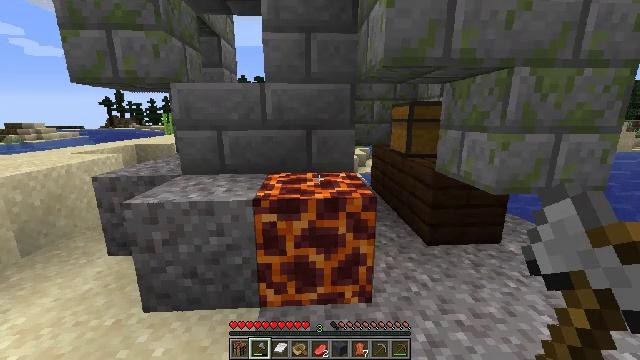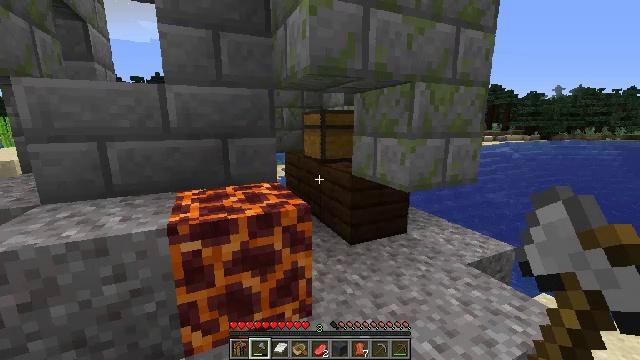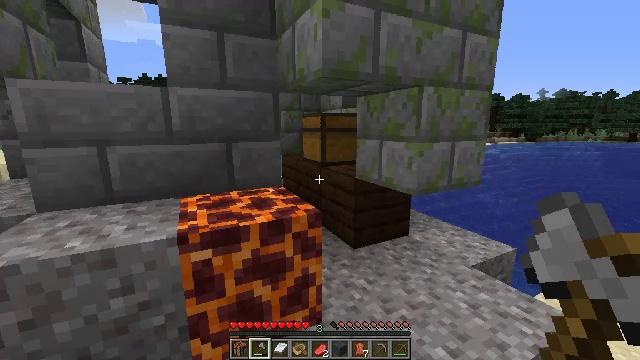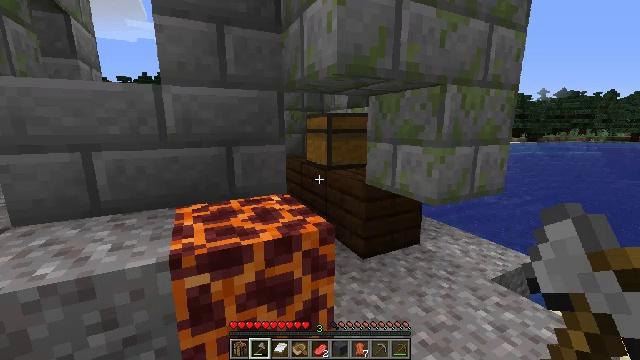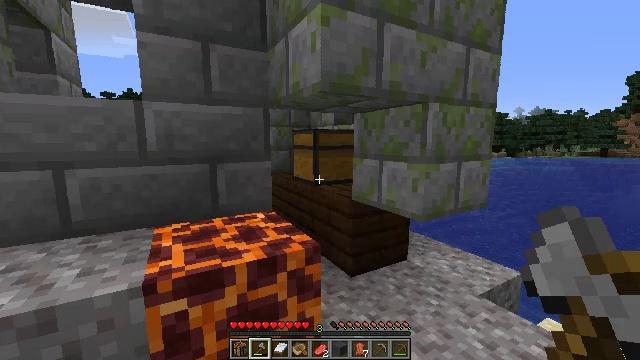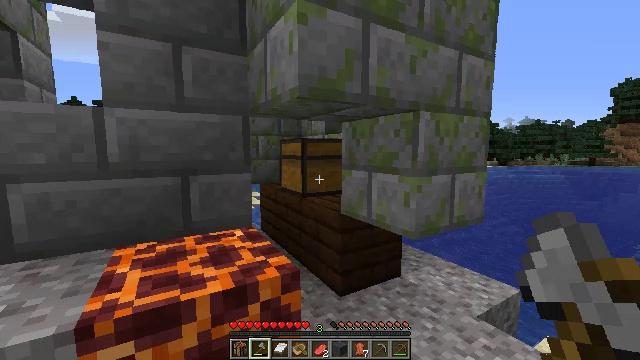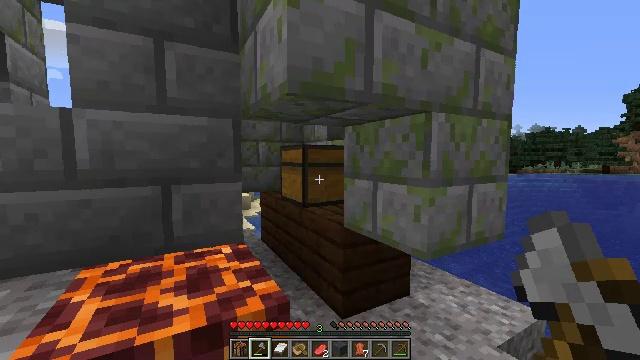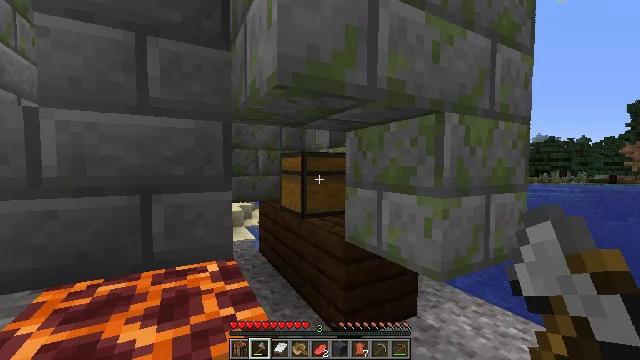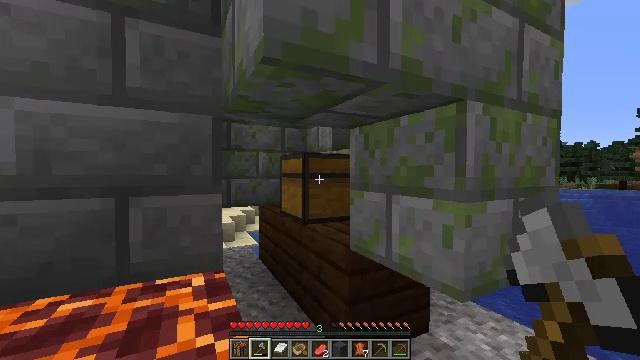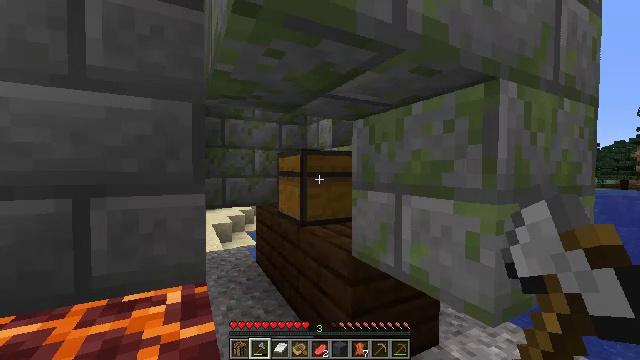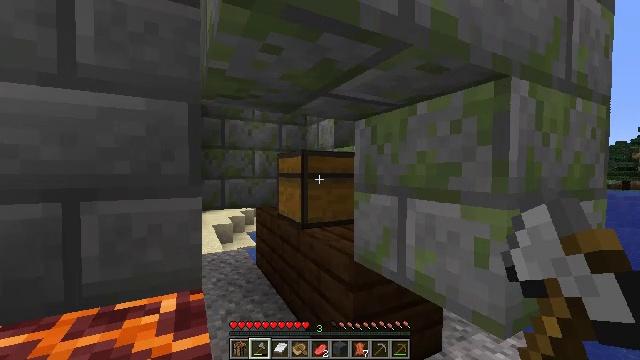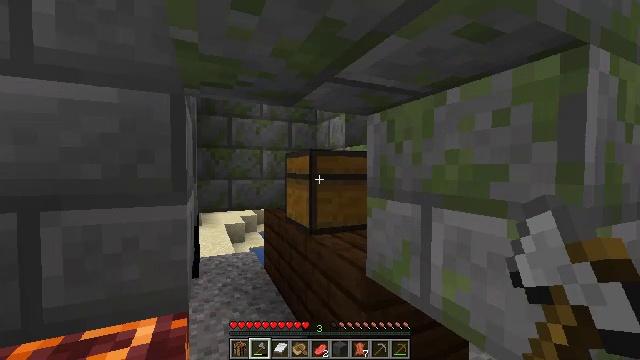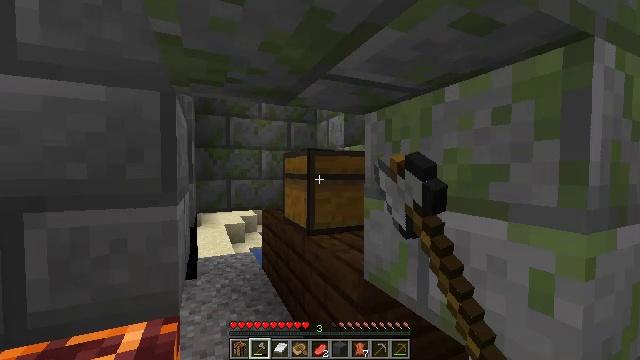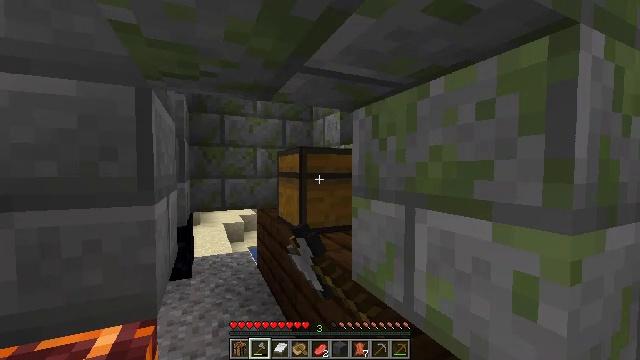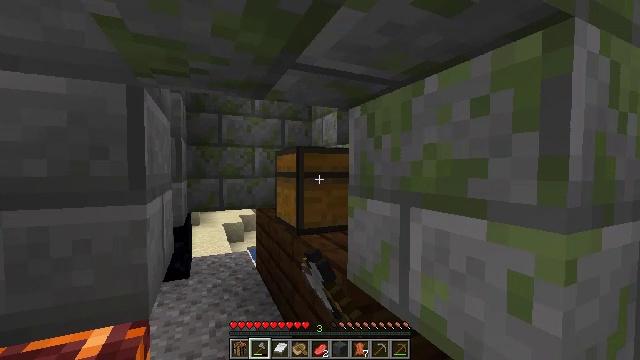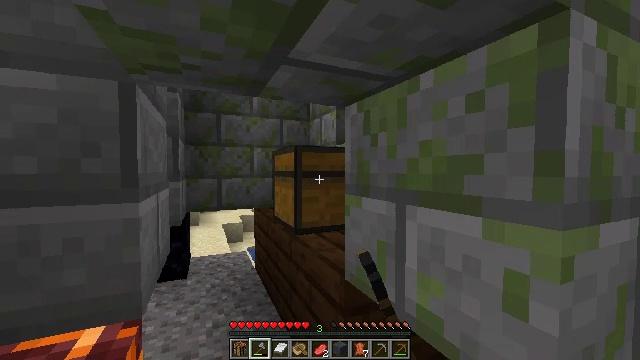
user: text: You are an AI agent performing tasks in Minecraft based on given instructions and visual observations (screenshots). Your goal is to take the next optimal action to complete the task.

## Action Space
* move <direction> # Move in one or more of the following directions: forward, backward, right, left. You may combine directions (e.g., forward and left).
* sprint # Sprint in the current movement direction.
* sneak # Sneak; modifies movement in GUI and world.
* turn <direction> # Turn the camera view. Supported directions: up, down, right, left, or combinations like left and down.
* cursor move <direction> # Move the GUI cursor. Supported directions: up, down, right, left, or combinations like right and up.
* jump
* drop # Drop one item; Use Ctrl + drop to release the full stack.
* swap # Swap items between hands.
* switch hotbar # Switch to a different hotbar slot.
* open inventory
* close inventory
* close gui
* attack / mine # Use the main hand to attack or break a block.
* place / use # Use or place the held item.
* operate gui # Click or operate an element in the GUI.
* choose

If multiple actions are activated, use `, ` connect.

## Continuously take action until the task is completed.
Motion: motion action
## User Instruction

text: Collect chiseled stone bricks for building.
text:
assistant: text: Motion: move left, turn right and up
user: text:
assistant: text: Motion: move forward and move left, turn right
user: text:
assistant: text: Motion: move forward and move right
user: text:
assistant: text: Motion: move forward and move right, turn right and up
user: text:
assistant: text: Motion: move forward, turn right and up
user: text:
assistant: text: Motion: move forward, turn left and up
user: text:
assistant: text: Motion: move forward, turn up
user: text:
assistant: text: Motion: move forward
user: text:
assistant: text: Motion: move forward
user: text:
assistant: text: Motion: move forward
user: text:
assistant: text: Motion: move forward, turn left, use / place
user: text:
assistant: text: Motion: move forward, use / place
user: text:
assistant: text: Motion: no_op
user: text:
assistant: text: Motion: no_op
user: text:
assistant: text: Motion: no_op
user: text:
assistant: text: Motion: open gui
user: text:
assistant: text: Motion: cursor move right
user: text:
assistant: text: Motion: no_op
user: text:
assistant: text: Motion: no_op
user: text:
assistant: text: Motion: no_op
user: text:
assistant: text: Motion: no_op
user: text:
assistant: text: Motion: cursor move up
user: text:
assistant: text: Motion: no_op
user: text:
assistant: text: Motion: sneak
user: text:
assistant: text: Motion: sneak
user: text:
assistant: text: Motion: sneak, cursor move right
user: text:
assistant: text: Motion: sneak
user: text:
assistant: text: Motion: sneak, operate gui
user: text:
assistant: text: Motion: sneak, operate gui
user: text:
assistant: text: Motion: sneak